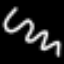
Label: squiggle